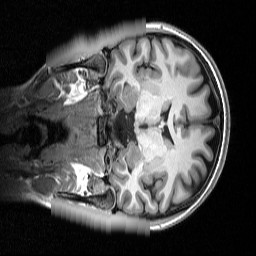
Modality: T1w
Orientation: coronal